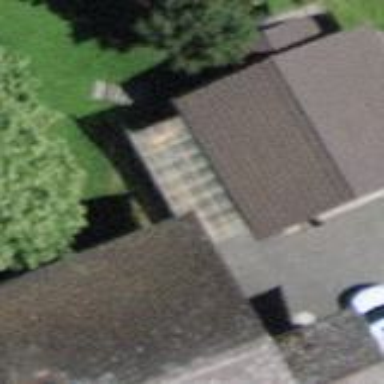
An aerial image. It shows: Garage building.